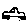
Label: car